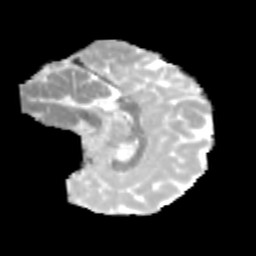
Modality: MD
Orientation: sagittal
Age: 9
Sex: female
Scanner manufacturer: siemens
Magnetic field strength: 3 T
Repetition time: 3.8 s
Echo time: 0.07 s